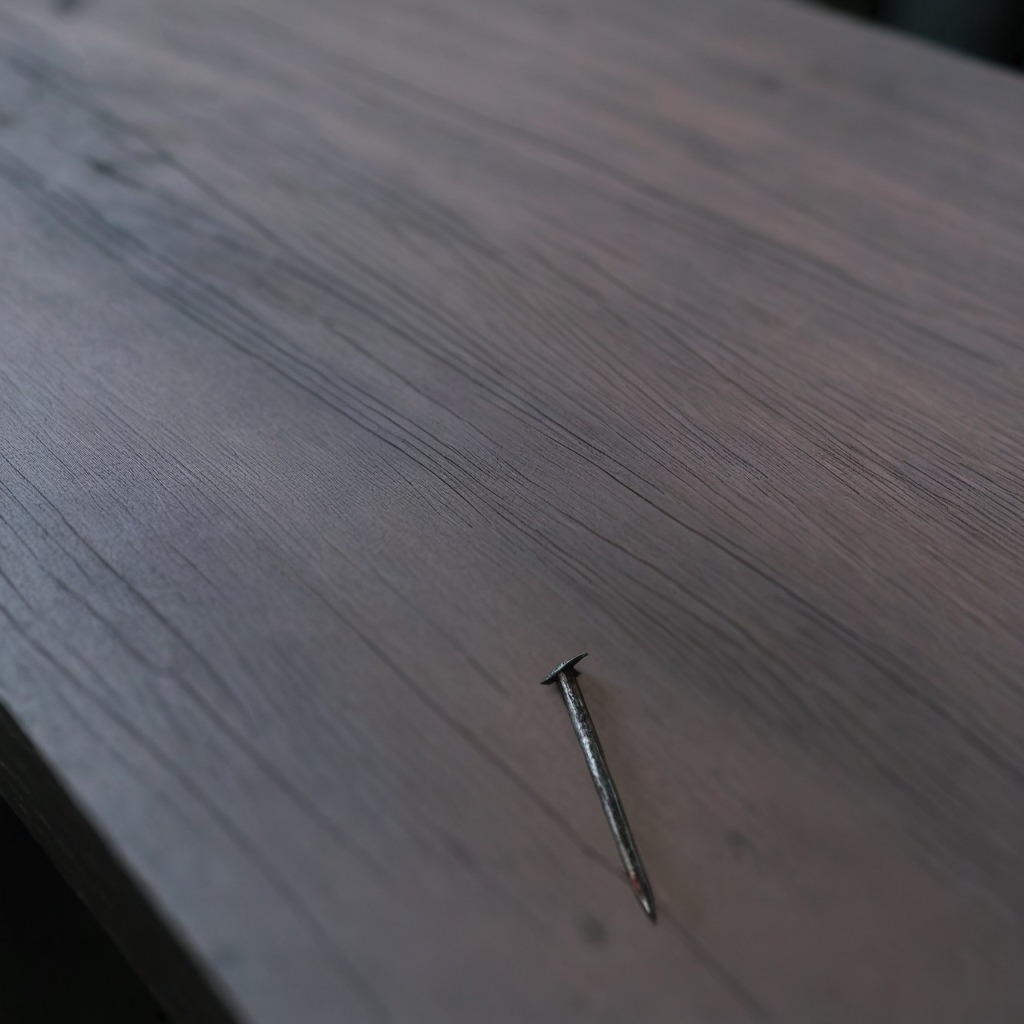
An iron nail lies on the table in the small garage.